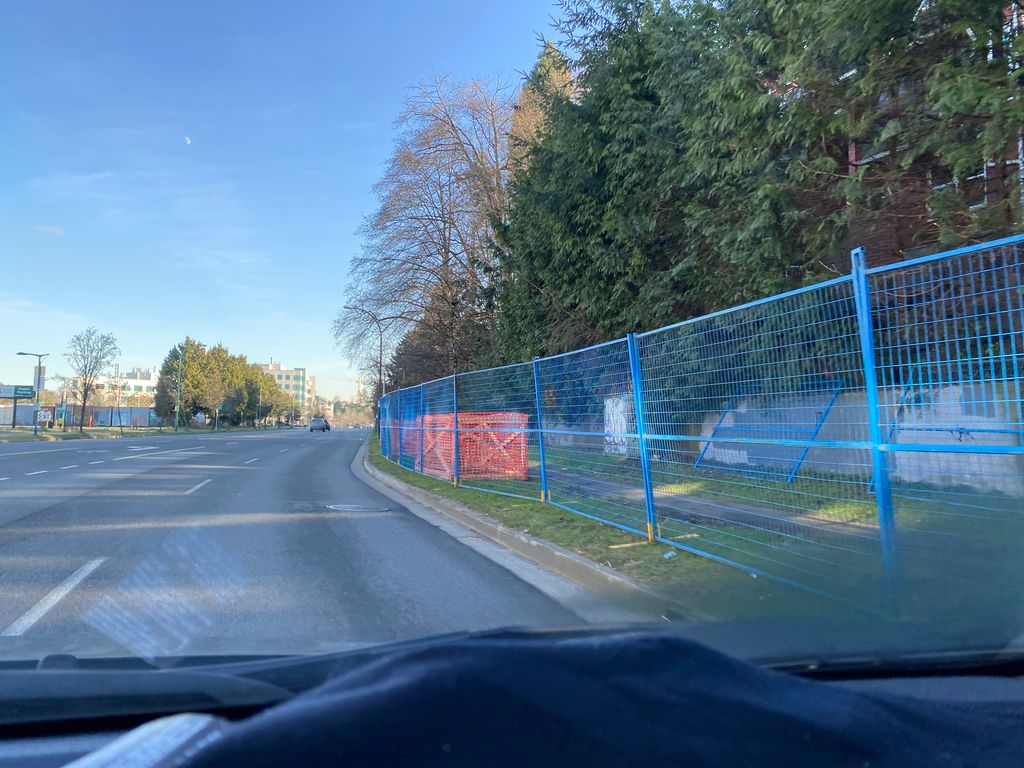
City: vancouver